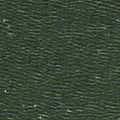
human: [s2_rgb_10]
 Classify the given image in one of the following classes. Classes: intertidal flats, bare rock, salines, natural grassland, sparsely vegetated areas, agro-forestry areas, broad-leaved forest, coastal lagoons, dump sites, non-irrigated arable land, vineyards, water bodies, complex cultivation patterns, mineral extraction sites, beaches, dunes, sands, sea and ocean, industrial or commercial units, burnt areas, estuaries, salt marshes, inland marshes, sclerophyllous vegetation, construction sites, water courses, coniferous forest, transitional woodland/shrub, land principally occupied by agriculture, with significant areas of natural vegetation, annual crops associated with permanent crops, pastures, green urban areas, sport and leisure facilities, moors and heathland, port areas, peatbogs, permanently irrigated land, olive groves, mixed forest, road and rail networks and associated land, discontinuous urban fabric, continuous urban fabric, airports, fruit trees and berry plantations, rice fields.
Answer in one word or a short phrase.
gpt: sea and ocean